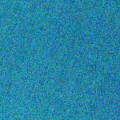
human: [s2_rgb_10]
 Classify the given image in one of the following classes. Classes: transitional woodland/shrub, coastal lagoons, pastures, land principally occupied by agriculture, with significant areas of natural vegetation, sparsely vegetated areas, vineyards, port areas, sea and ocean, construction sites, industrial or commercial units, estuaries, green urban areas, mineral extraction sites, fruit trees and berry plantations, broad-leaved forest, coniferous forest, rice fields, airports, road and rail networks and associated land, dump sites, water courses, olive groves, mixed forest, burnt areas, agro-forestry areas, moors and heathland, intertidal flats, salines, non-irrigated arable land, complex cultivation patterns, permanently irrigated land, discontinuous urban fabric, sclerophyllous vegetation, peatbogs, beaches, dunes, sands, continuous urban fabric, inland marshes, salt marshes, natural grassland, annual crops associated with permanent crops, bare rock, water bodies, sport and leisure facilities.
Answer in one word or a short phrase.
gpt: sea and ocean